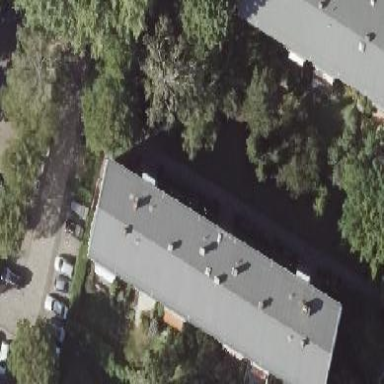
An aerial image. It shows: Residential building with gabled roof.